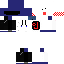
A female human skin with dark skin, wearing brown long hair dressed in a blue hoodie and black pants, featuring a closed mouth.